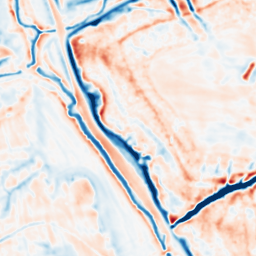
Category: multiscale
Decomposition family: dog
Decomposition parameters: sigma_low: 1
sigma_high: 5
Upsampling method: linear_exact
Upsampling parameters: scale: 4
Upsampling scale: 4